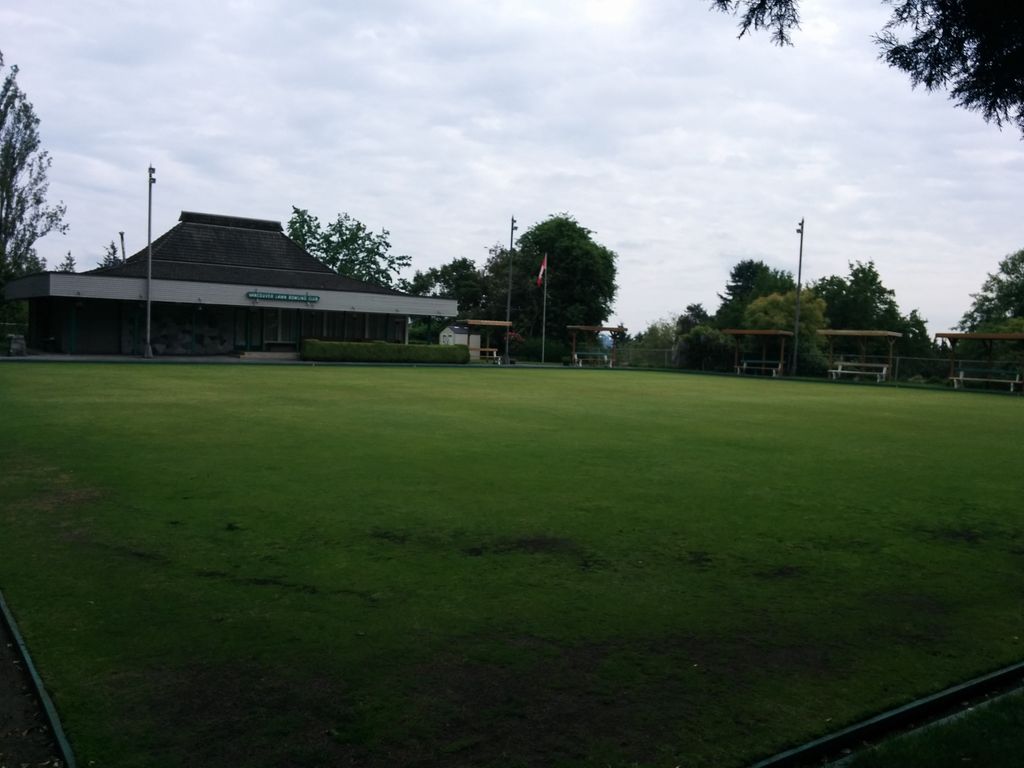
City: vancouver